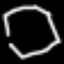
Label: octagon